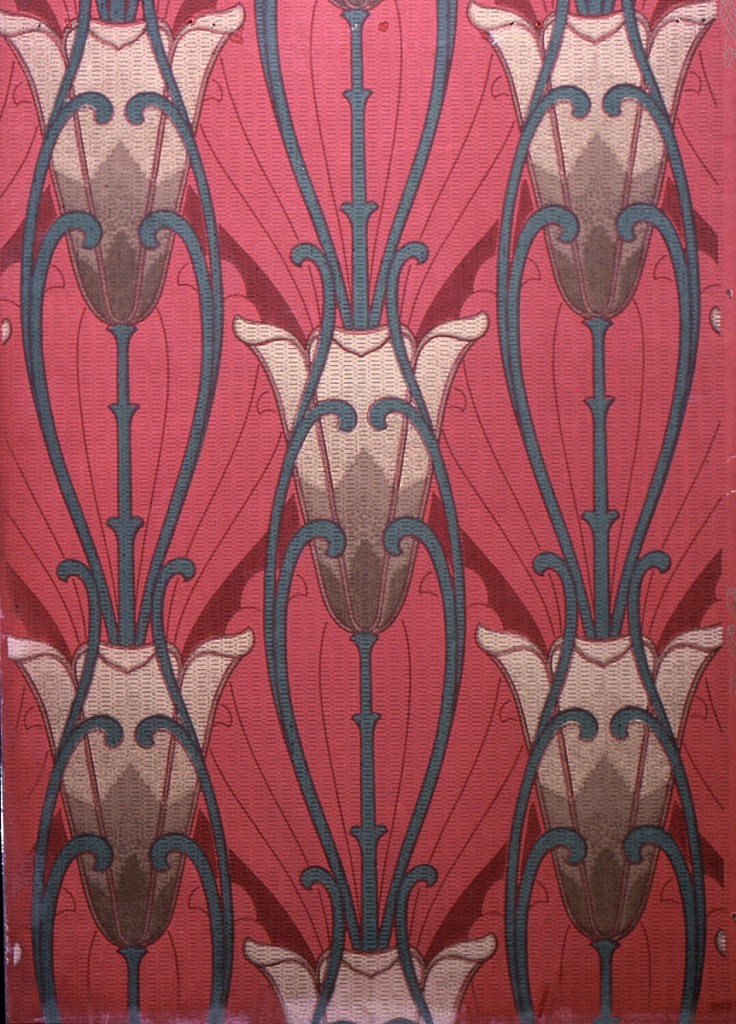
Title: Sidewall - sample
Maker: Liberty Paper & Bag Co.
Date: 1906–07
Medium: Machine-printed
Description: Art nouveau; tall stylized tulips on long stems and elongated curls vertically placed. Printed in shades of green and red on dark olive background.